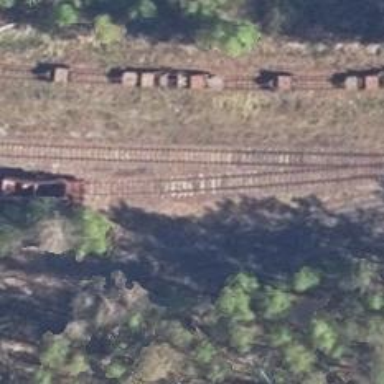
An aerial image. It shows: Abandoned railway yard.